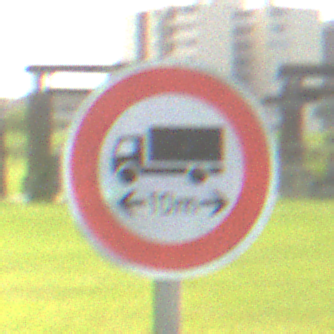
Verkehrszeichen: TatsaechlicheLaenge
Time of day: MorningAfternoon
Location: Outdoor (Suburban)
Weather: PartlyCloudy
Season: NotSpecified
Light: Natural